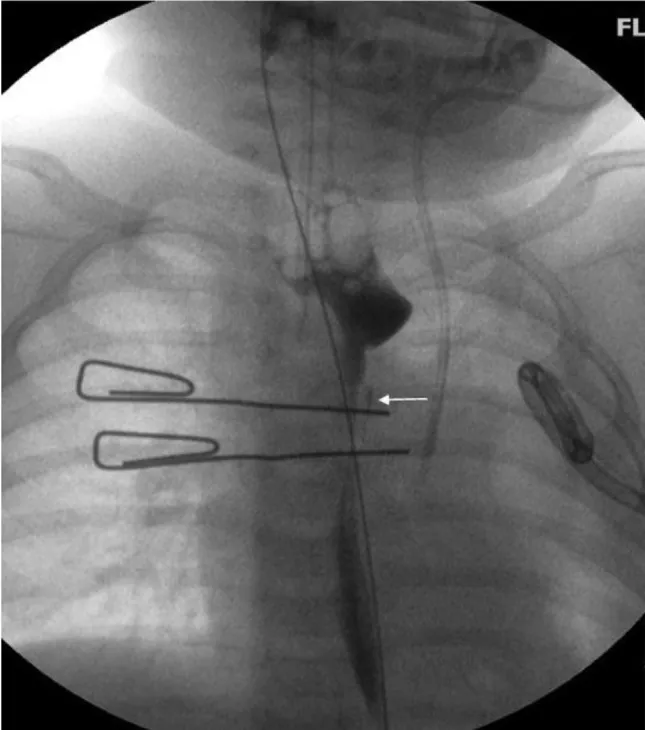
Esophageal stricture and a trivial contrast leak (arrow).
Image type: radiology (x_ray)